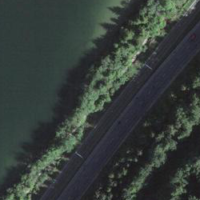
EUNIS habitat code: 44
Species observed at this site:
Petasites albus